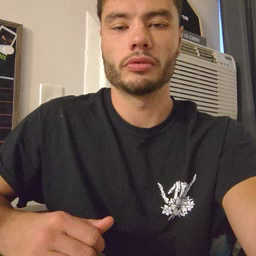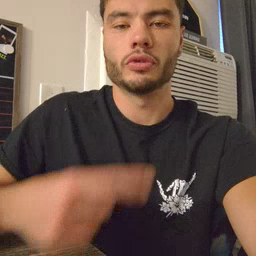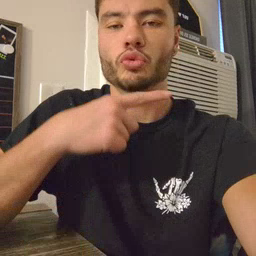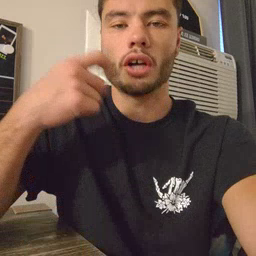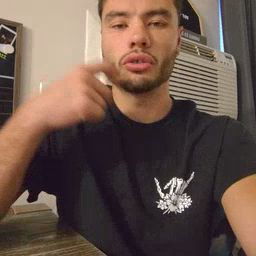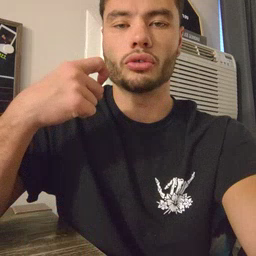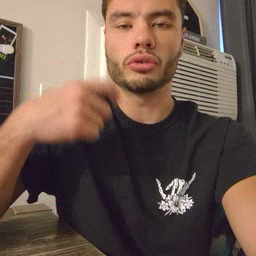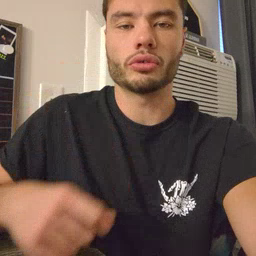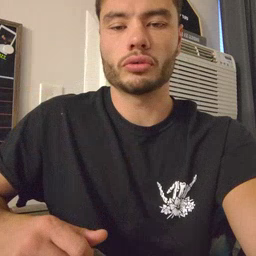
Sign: dryer